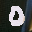
Label: 0